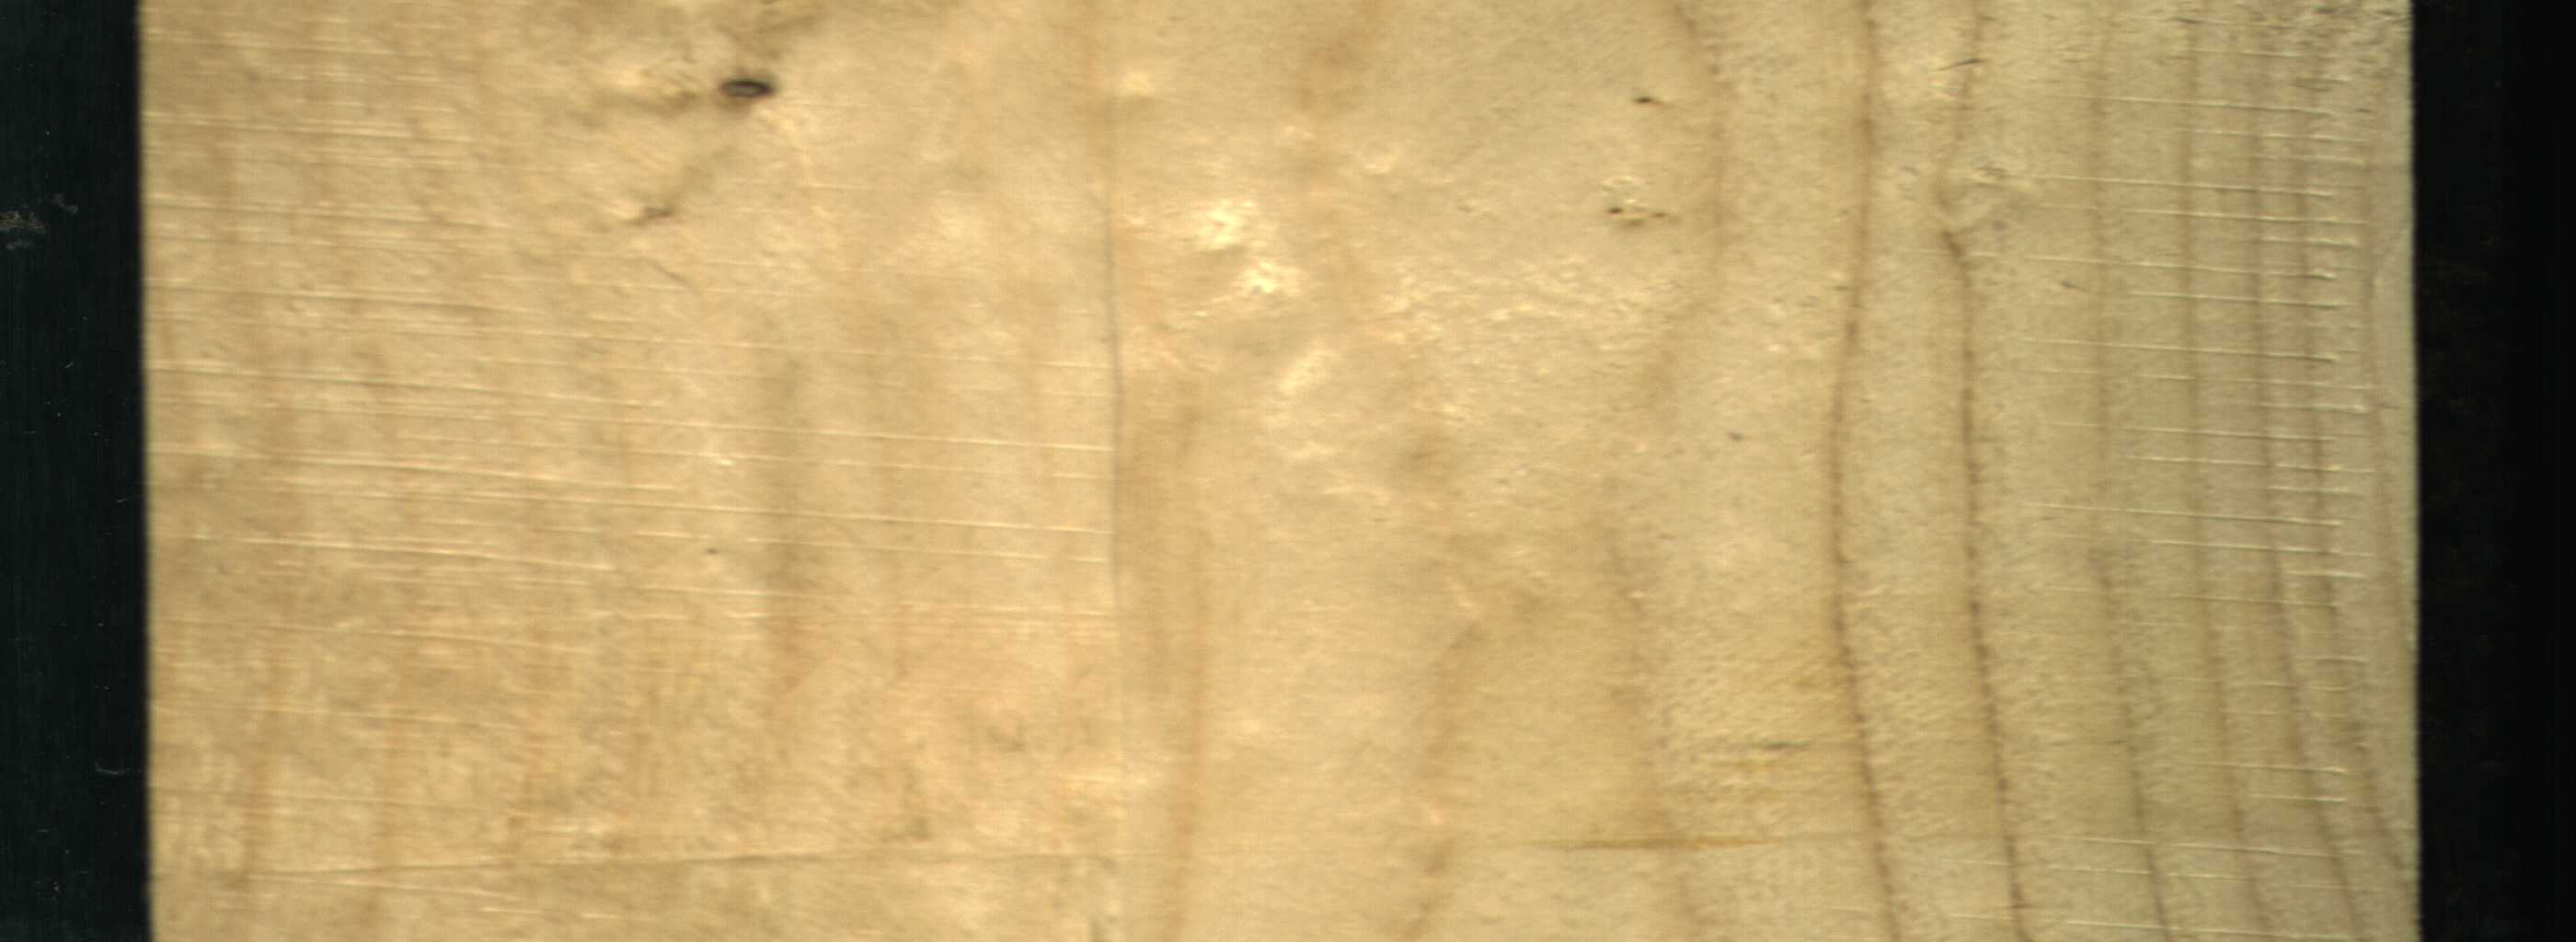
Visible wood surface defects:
Live_Knot